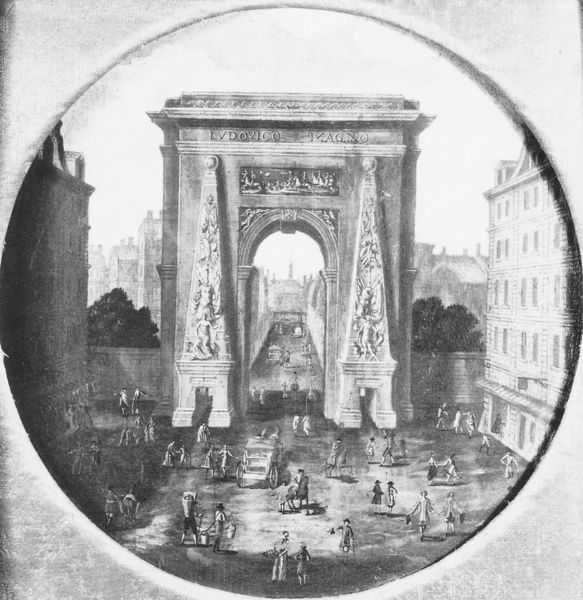
Titel: Porte Saint-Denis in Paris
Künstler: Francois Blondel
Standort: Paris, Porte Saint-Denis (EU - F)
Schlagwörter: himmel, frauen, menschen, stadt, blumen, fenster, grau, hut, männer, paris, schwarz, strasse, weiss, zeichnung, gebäude, haus, weg, malerei, mode, ornament, architektur, stein, häuser, klassizismus, personen, kreis, oval, rund, relief, bogen, fassade, formen, kutschen, platz, figuren, floral, tor, foto, fotografie, motiv, lithographie, schwarz-weiss, stich, sandstein, zentrum, siegestor, triumphbogen, bauwerk, quadrierung, ludovico, ludwig der grosse, magno, 18. jahrhundert, menschen pfede, daguerretopyie